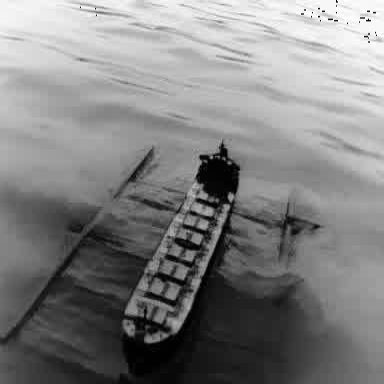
There is a liner in the infrared image.